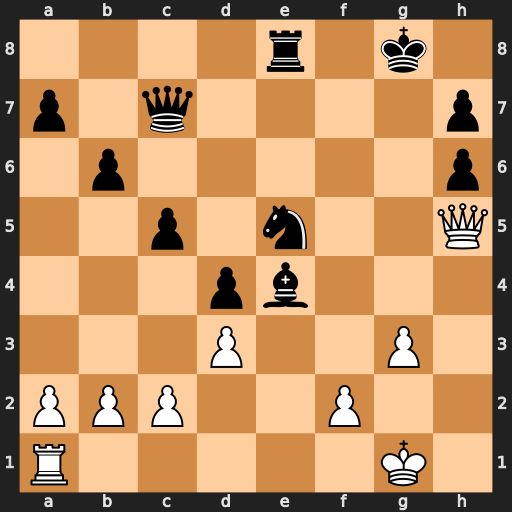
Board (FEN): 4r1k1/p1q4p/1p5p/2p1n2Q/3pb3/3P2P1/PPP2P2/R5K1
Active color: w
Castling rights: -
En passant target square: -
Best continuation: Qxe8+ Kg7 dxe4